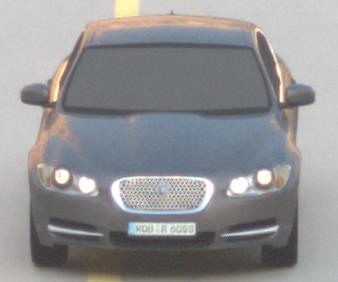
Make: Jaguar
Model: XF 3.0 V6
Detailed model: XF (X250) Limousine
Model produced from: 2010/02
Model produced until: 2010/10
Doors: 4
Color: gray
Road condition: dry road
Daytime: sunrise or sunset
Contrast: low contrast